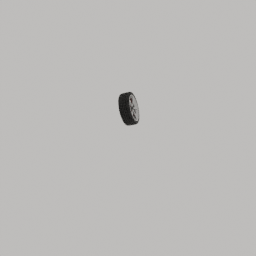
Label: mechanical